Field crop: maize
Growth stage: 2
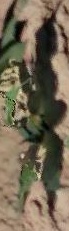
Species: maize